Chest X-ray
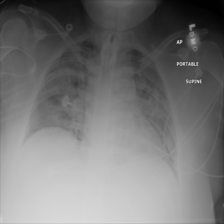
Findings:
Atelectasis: negative
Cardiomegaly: negative
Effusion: negative
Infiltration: negative
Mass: negative
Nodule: negative
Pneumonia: negative
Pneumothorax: negative
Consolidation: negative
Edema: negative
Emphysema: negative
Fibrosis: negative
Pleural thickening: negative
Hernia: negative